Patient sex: M
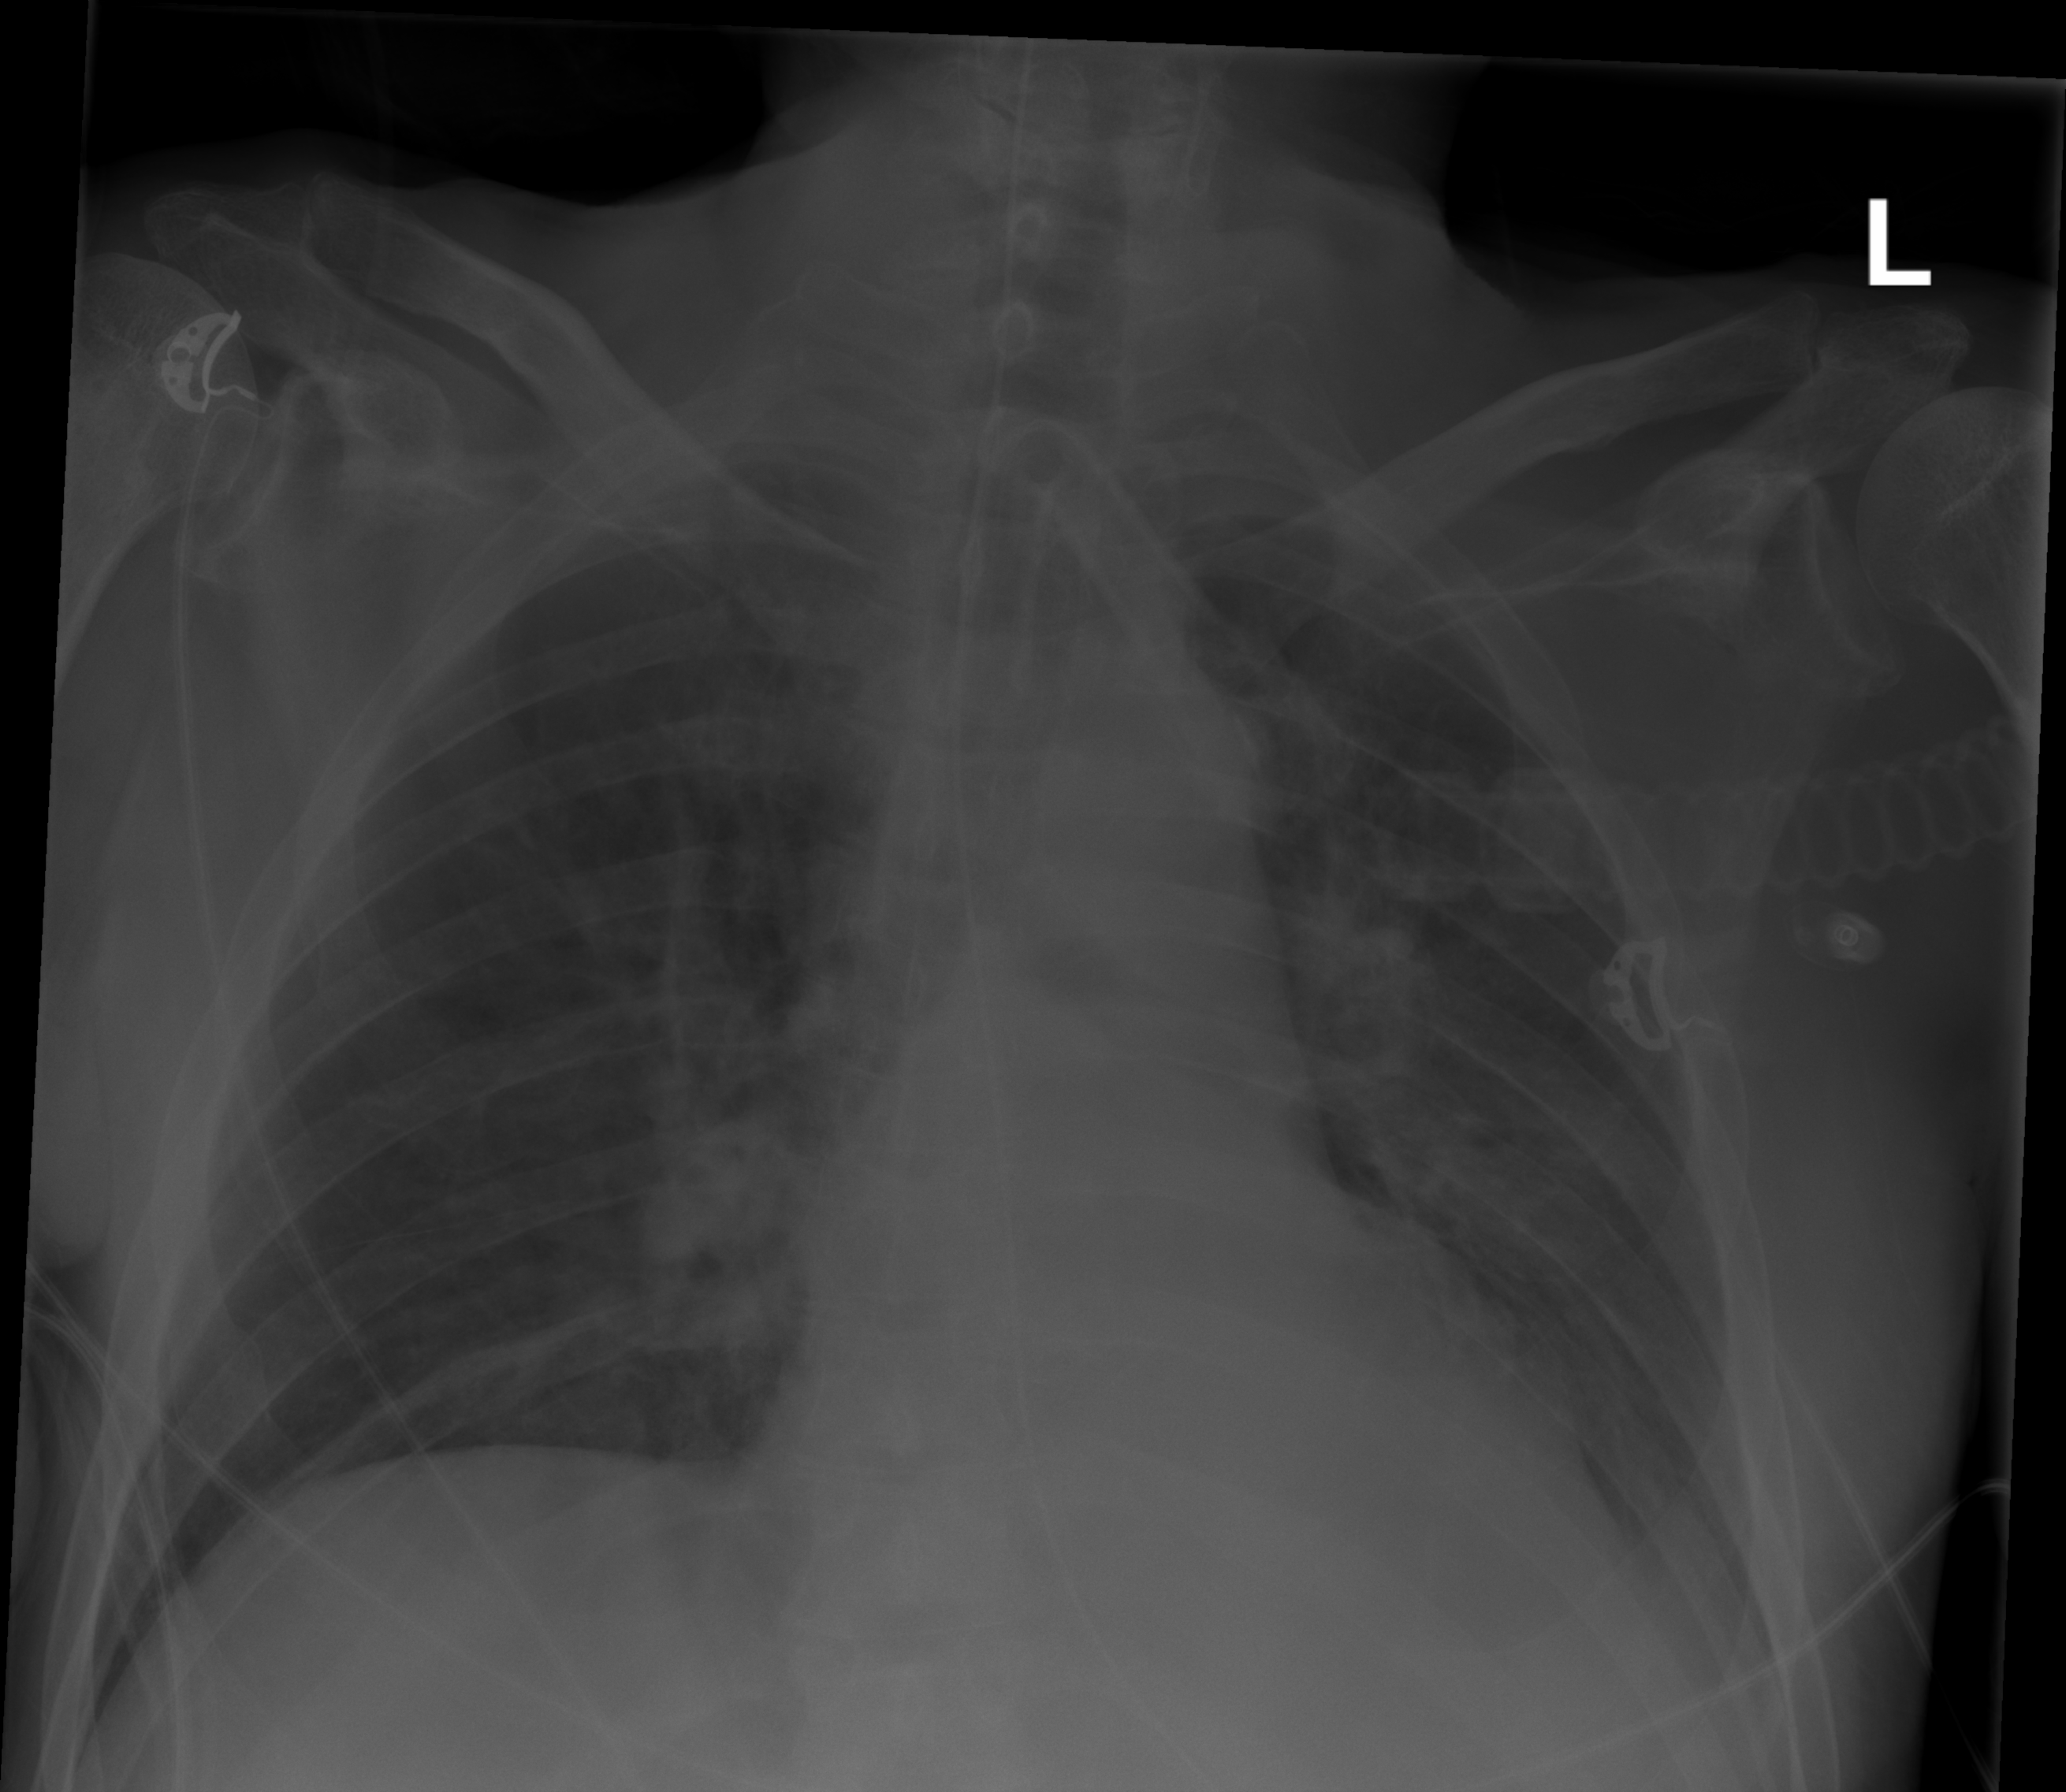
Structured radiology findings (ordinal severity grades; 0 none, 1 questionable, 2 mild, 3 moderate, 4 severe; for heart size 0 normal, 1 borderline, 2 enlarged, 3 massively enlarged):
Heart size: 0
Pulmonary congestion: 0
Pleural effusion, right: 0
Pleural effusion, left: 2
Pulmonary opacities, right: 0
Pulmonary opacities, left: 0
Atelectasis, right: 2
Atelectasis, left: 2